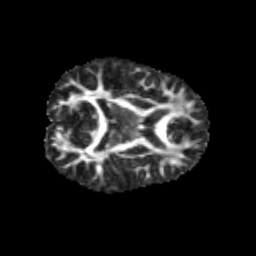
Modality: FA
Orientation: axial
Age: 10
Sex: female
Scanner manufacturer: siemens
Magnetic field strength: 3 T
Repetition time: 3.8 s
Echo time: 0.07 s